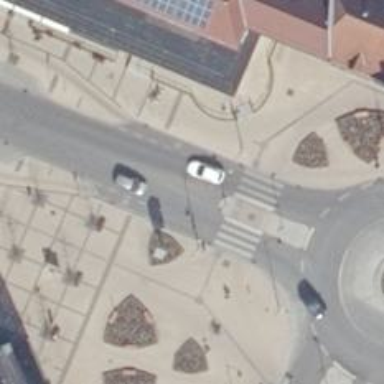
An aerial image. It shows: Secondary road with asphalt surface. There is separate sidewalk and cycle track on both sides.